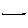
Label: line